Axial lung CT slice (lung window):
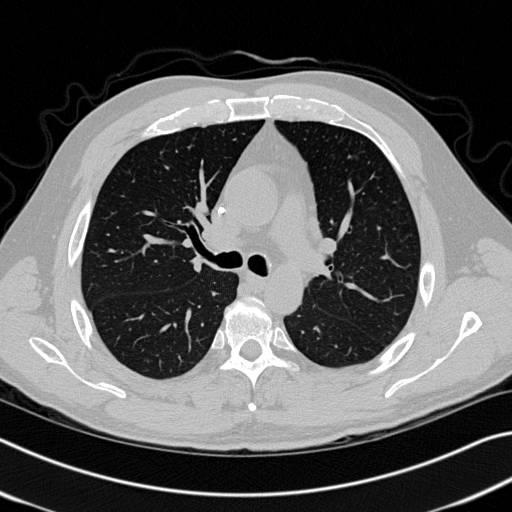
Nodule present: no